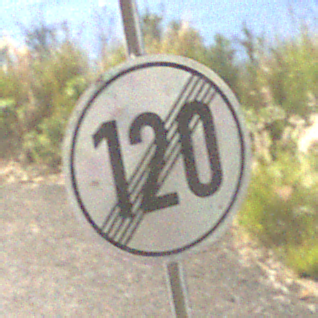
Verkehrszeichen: EndeGeschwindigkeit120
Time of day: MorningAfternoon
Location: Outdoor (RoadRail)
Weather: PartlyCloudy
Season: NotSpecified
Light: Natural